Question: I'm trying to learn how to use table layouts in android, this is my code:
'''
<?xml version="1.0" encoding="utf-8"?>
<TableLayout xmlns:android="http://schemas.android.com/apk/res/android"
android:id="@+id/tableLayout1"
android:layout_width="fill_parent"
android:layout_height="fill_parent" >
<!-- 3 columns -->
<TableRow
android:id="@+id/tableRow3"
android:layout_width="fill_parent"
android:layout_height="fill_parent"
android:padding="5dip" >
<TextView
android:id="@+id/textView2"
android:text="Column 1" />
<Button
android:id="@+id/button2"
android:text="Column 2" />
<Button
android:id="@+id/button3"
android:text="Column 3" />
</TableRow>
</TableLayout>
'''
And this is the result:

How can I make the 'TableRow' to fit the width of the 'TableLayout' and the height to the 'TableLayout' height? In simple words, I would like to have all columns with the same width and rows with the same height filling the 'TableLayout', is it possible? How?
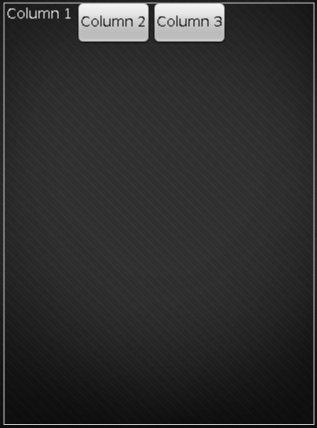
Answer: You need to play with 'weight' values. The xml for two rows would look like this.-
'''
<?xml version="1.0" encoding="utf-8"?>
<TableLayout xmlns:android="http://schemas.android.com/apk/res/android"
android:id="@+id/tableLayout1"
android:layout_width="match_parent"
android:layout_height="match_parent" >
<!-- 3 columns -->
<TableRow
android:id="@+id/tableRow3"
android:layout_width="match_parent"
android:layout_height="match_parent"
android:layout_weight="1"
android:padding="5dip" >
<TextView
android:id="@+id/textView2"
android:layout_width="match_parent"
android:layout_height="match_parent"
android:layout_weight="1"
android:text="Column 1" />
<Button
android:id="@+id/button2"
android:layout_width="match_parent"
android:layout_height="match_parent"
android:layout_weight="1"
android:text="Column 2" />
<Button
android:id="@+id/button3"
android:layout_width="match_parent"
android:layout_height="match_parent"
android:layout_weight="1"
android:text="Column 3" />
</TableRow>
<TableRow
android:id="@+id/tableRow3"
android:layout_width="match_parent"
android:layout_height="match_parent"
android:layout_weight="1"
android:padding="5dip" >
<TextView
android:id="@+id/textView2"
android:layout_width="match_parent"
android:layout_height="match_parent"
android:layout_weight="1"
android:text="Column 1" />
<Button
android:id="@+id/button2"
android:layout_width="match_parent"
android:layout_height="match_parent"
android:layout_weight="1"
android:text="Column 2" />
<Button
android:id="@+id/button3"
android:layout_width="match_parent"
android:layout_height="match_parent"
android:layout_weight="1"
android:text="Column 3" />
</TableRow>
</TableLayout>
'''
And this is the result.-

---
As a side note, notice that 'fill_parent' is deprecated, you should use 'match_parent' instead.